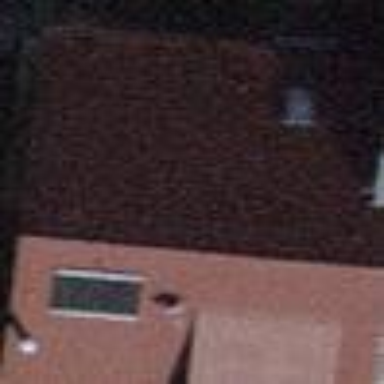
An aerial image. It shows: Gabled roof house.